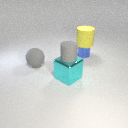
large cyan metal cube to the right of large gray rubber sphere